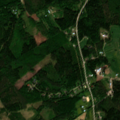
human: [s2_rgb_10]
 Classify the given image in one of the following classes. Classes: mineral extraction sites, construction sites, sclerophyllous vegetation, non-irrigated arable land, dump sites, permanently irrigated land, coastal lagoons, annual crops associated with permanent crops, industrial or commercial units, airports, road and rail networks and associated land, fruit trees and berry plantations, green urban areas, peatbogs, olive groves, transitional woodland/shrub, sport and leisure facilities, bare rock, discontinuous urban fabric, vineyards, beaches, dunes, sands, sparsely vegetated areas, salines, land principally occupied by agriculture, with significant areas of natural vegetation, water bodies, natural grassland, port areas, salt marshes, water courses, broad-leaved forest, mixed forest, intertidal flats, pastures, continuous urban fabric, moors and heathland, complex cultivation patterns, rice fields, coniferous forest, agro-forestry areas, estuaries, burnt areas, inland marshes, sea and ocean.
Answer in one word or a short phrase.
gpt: coniferous forest, mixed forest